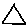
Label: triangle